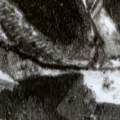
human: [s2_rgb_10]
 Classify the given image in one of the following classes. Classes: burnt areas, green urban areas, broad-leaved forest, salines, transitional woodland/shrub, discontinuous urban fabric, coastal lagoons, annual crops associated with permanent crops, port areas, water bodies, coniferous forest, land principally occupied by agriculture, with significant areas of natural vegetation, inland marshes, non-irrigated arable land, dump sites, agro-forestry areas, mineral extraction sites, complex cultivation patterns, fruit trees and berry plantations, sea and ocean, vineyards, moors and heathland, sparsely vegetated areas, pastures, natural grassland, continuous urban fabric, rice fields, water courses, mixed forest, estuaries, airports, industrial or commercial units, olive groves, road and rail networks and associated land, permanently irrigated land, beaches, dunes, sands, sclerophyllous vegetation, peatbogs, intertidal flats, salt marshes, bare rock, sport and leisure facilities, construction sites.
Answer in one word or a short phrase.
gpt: coniferous forest, transitional woodland/shrub